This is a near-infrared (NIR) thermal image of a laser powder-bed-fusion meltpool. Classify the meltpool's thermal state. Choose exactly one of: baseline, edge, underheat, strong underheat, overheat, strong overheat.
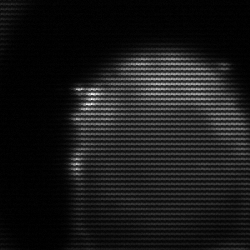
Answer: edge